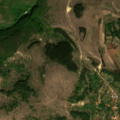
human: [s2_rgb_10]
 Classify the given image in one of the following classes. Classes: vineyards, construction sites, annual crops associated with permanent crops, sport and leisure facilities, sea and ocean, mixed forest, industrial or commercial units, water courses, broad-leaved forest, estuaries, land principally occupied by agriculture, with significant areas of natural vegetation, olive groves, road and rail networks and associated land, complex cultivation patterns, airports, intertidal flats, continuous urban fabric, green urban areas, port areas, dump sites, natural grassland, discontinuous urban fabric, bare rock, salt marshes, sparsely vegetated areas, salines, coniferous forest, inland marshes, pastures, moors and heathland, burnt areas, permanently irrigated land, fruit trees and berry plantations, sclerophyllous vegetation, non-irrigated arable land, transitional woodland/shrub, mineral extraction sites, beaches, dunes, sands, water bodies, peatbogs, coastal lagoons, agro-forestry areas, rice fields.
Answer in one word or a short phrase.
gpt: discontinuous urban fabric, land principally occupied by agriculture, with significant areas of natural vegetation, broad-leaved forest, natural grassland, transitional woodland/shrub